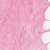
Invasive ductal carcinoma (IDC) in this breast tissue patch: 0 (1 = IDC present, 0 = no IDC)